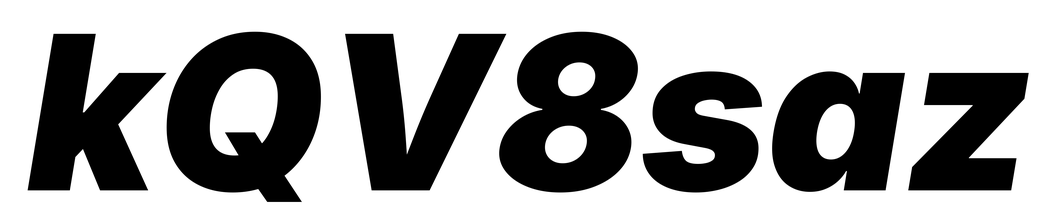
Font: Inter-Italic_Black_Italic